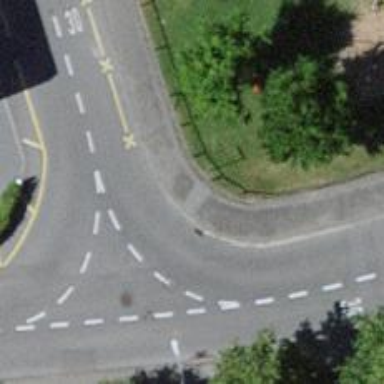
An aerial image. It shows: Kerb barrier.